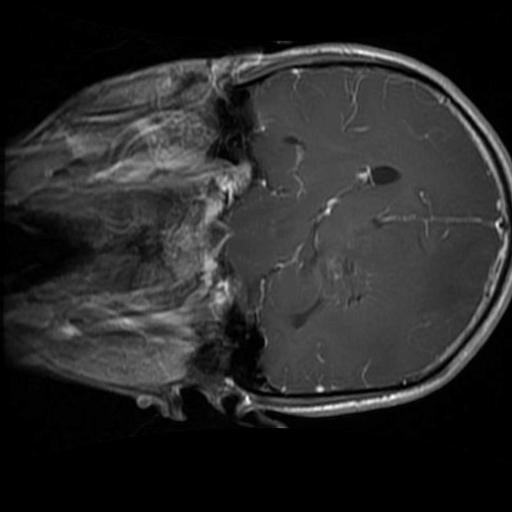
Label: brain_glioma